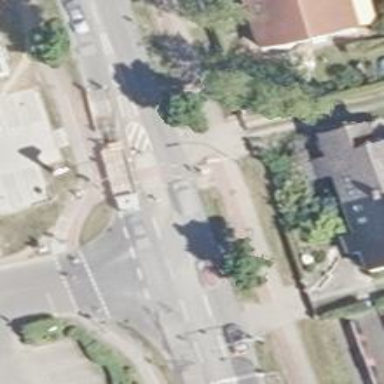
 and there is cycle track on both sides as well."